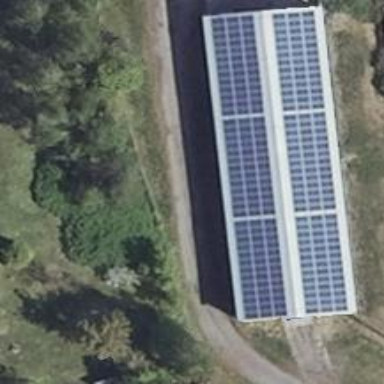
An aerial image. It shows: Building featuring small installation solar photovoltaic panel for electricity generation.